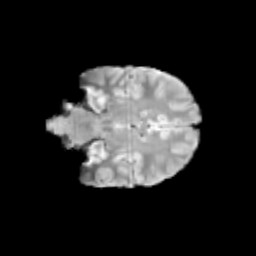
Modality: T2w
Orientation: coronal
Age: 13
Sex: male
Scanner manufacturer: siemens
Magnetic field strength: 3 T
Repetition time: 3.8 s
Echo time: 0.07 s